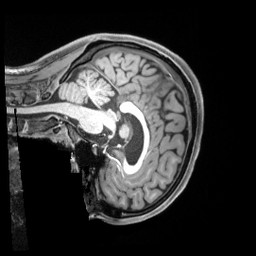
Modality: T1w
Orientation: sagittal
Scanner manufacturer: siemens
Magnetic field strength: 3 T
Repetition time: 2.5 s
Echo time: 0.00218 s